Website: apple
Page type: address-validator
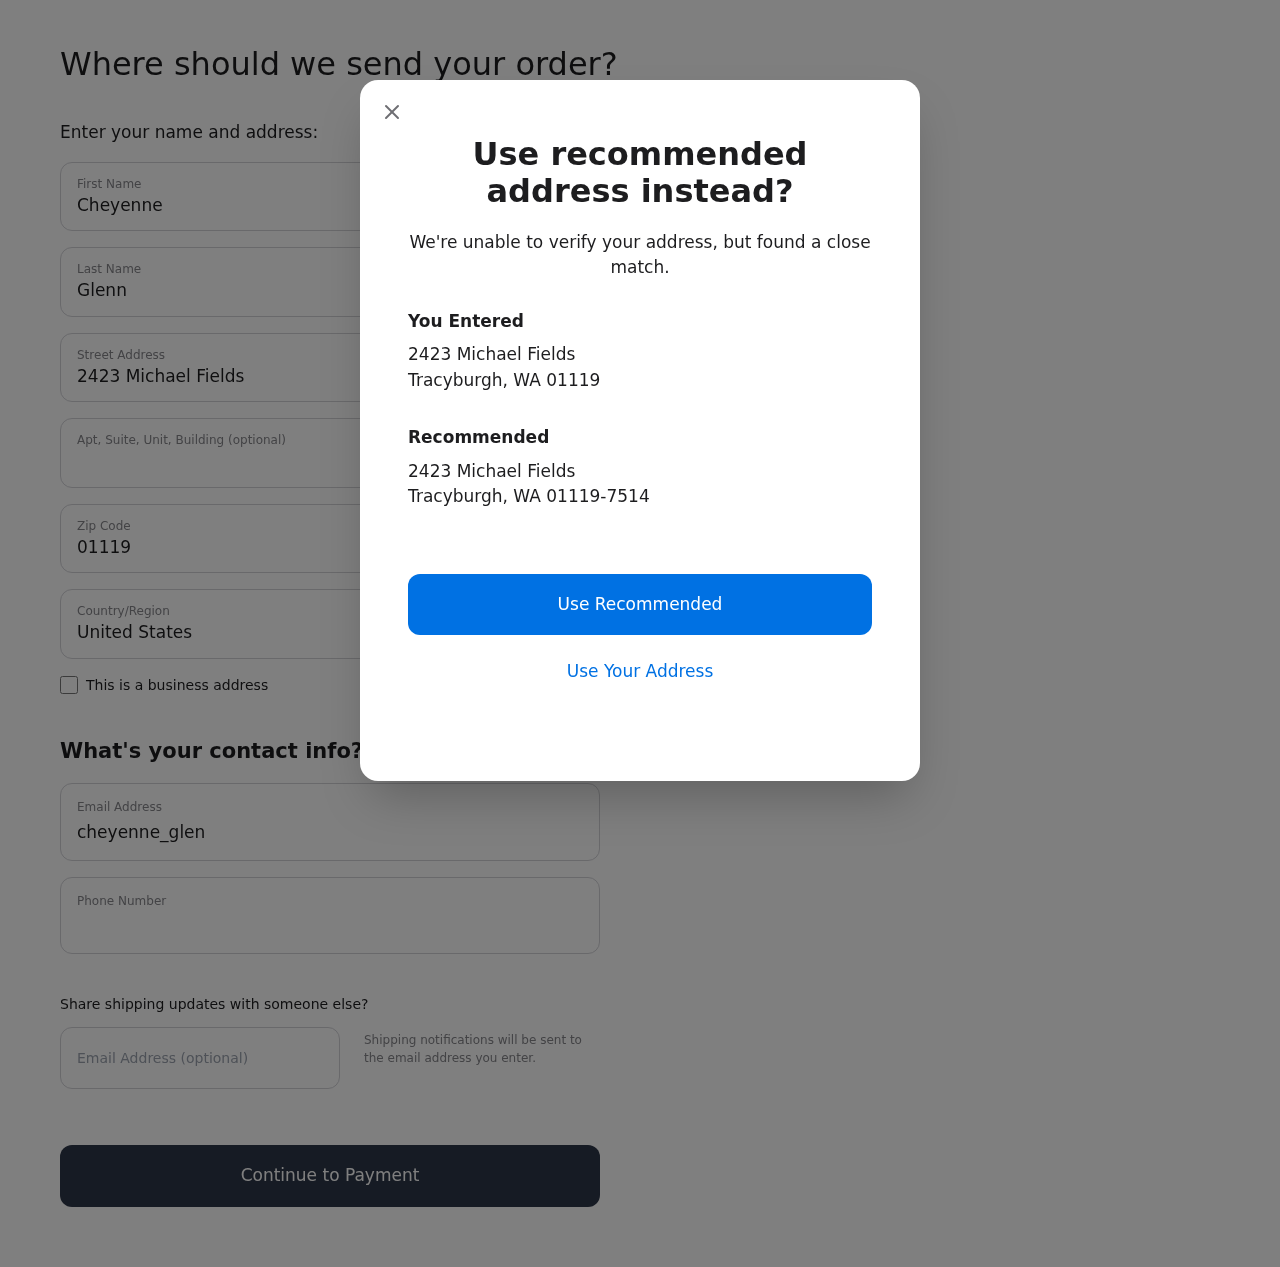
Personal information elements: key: PII_CITY
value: Tracyburgh
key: PII_COUNTRY
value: United States
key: PII_EMAIL
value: cheyenne_glenn@hotmail.com
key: PII_FIRSTNAME
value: Cheyenne
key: PII_GIFT_EMAIL
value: laurenray@hotmail.com
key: PII_LASTNAME
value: Glenn
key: PII_PHONE
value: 9333587332
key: PII_POSTCODE
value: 01119
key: PII_POSTCODE_FULL
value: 01119-7514
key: PII_STATE_ABBR
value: WA
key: PII_STREET
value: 2423 Michael Fields
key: PII_CITY2
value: Tracyburgh
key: PII_STATE_ABBR2
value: WA